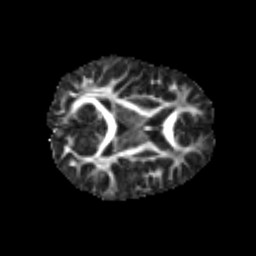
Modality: FA
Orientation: axial
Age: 6
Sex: male
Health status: healthy